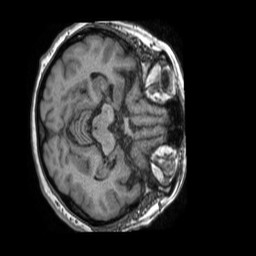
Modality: T1w
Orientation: axial
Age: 80
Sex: female
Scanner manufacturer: philips
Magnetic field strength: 1.5 T
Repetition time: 0.007005 s
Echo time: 0.003174 s